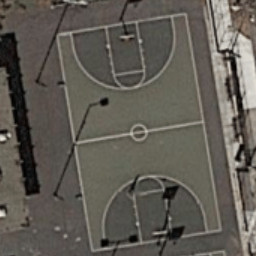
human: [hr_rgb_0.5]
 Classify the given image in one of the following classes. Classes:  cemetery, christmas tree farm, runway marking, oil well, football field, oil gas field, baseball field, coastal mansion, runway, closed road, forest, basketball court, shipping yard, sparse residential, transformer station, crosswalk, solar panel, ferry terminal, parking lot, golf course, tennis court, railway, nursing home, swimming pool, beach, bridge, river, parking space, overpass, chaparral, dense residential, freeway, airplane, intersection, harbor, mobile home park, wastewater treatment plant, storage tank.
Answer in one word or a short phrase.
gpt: basketball court